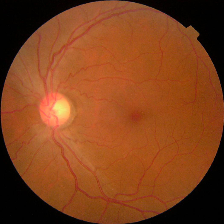
Diabetic retinopathy grade: No DR